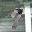
Label: 7